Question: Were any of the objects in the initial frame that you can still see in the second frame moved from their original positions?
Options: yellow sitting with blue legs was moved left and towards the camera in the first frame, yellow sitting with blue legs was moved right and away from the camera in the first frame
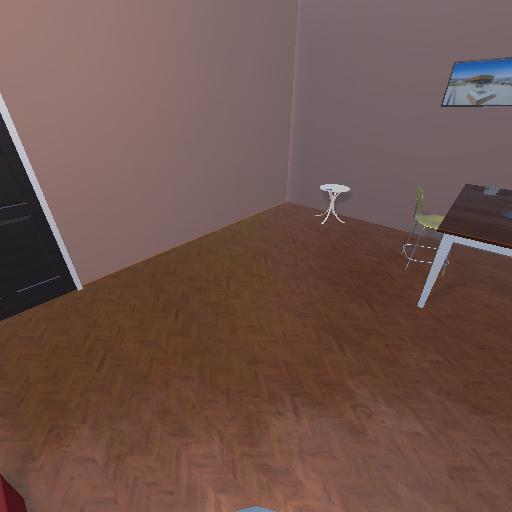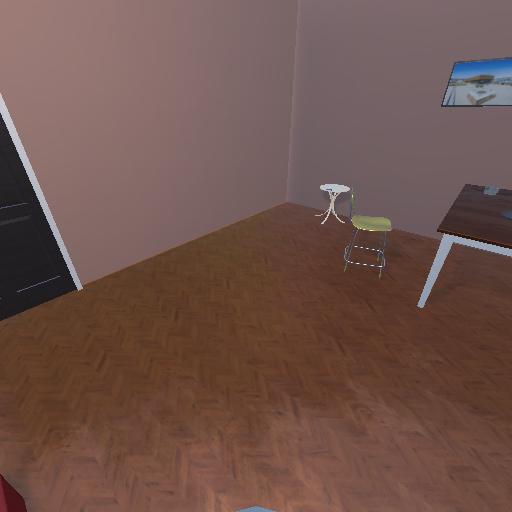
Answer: yellow sitting with blue legs was moved left and towards the camera in the first frame